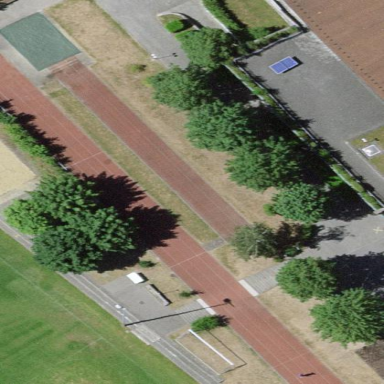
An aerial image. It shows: Track located within leisure land area.